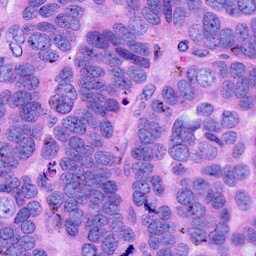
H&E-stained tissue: Ovarian